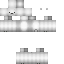
A female skeleton skin with pale skin, wearing white bald dressed in a blue hoodie and black pants, featuring a closed mouth.